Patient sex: M
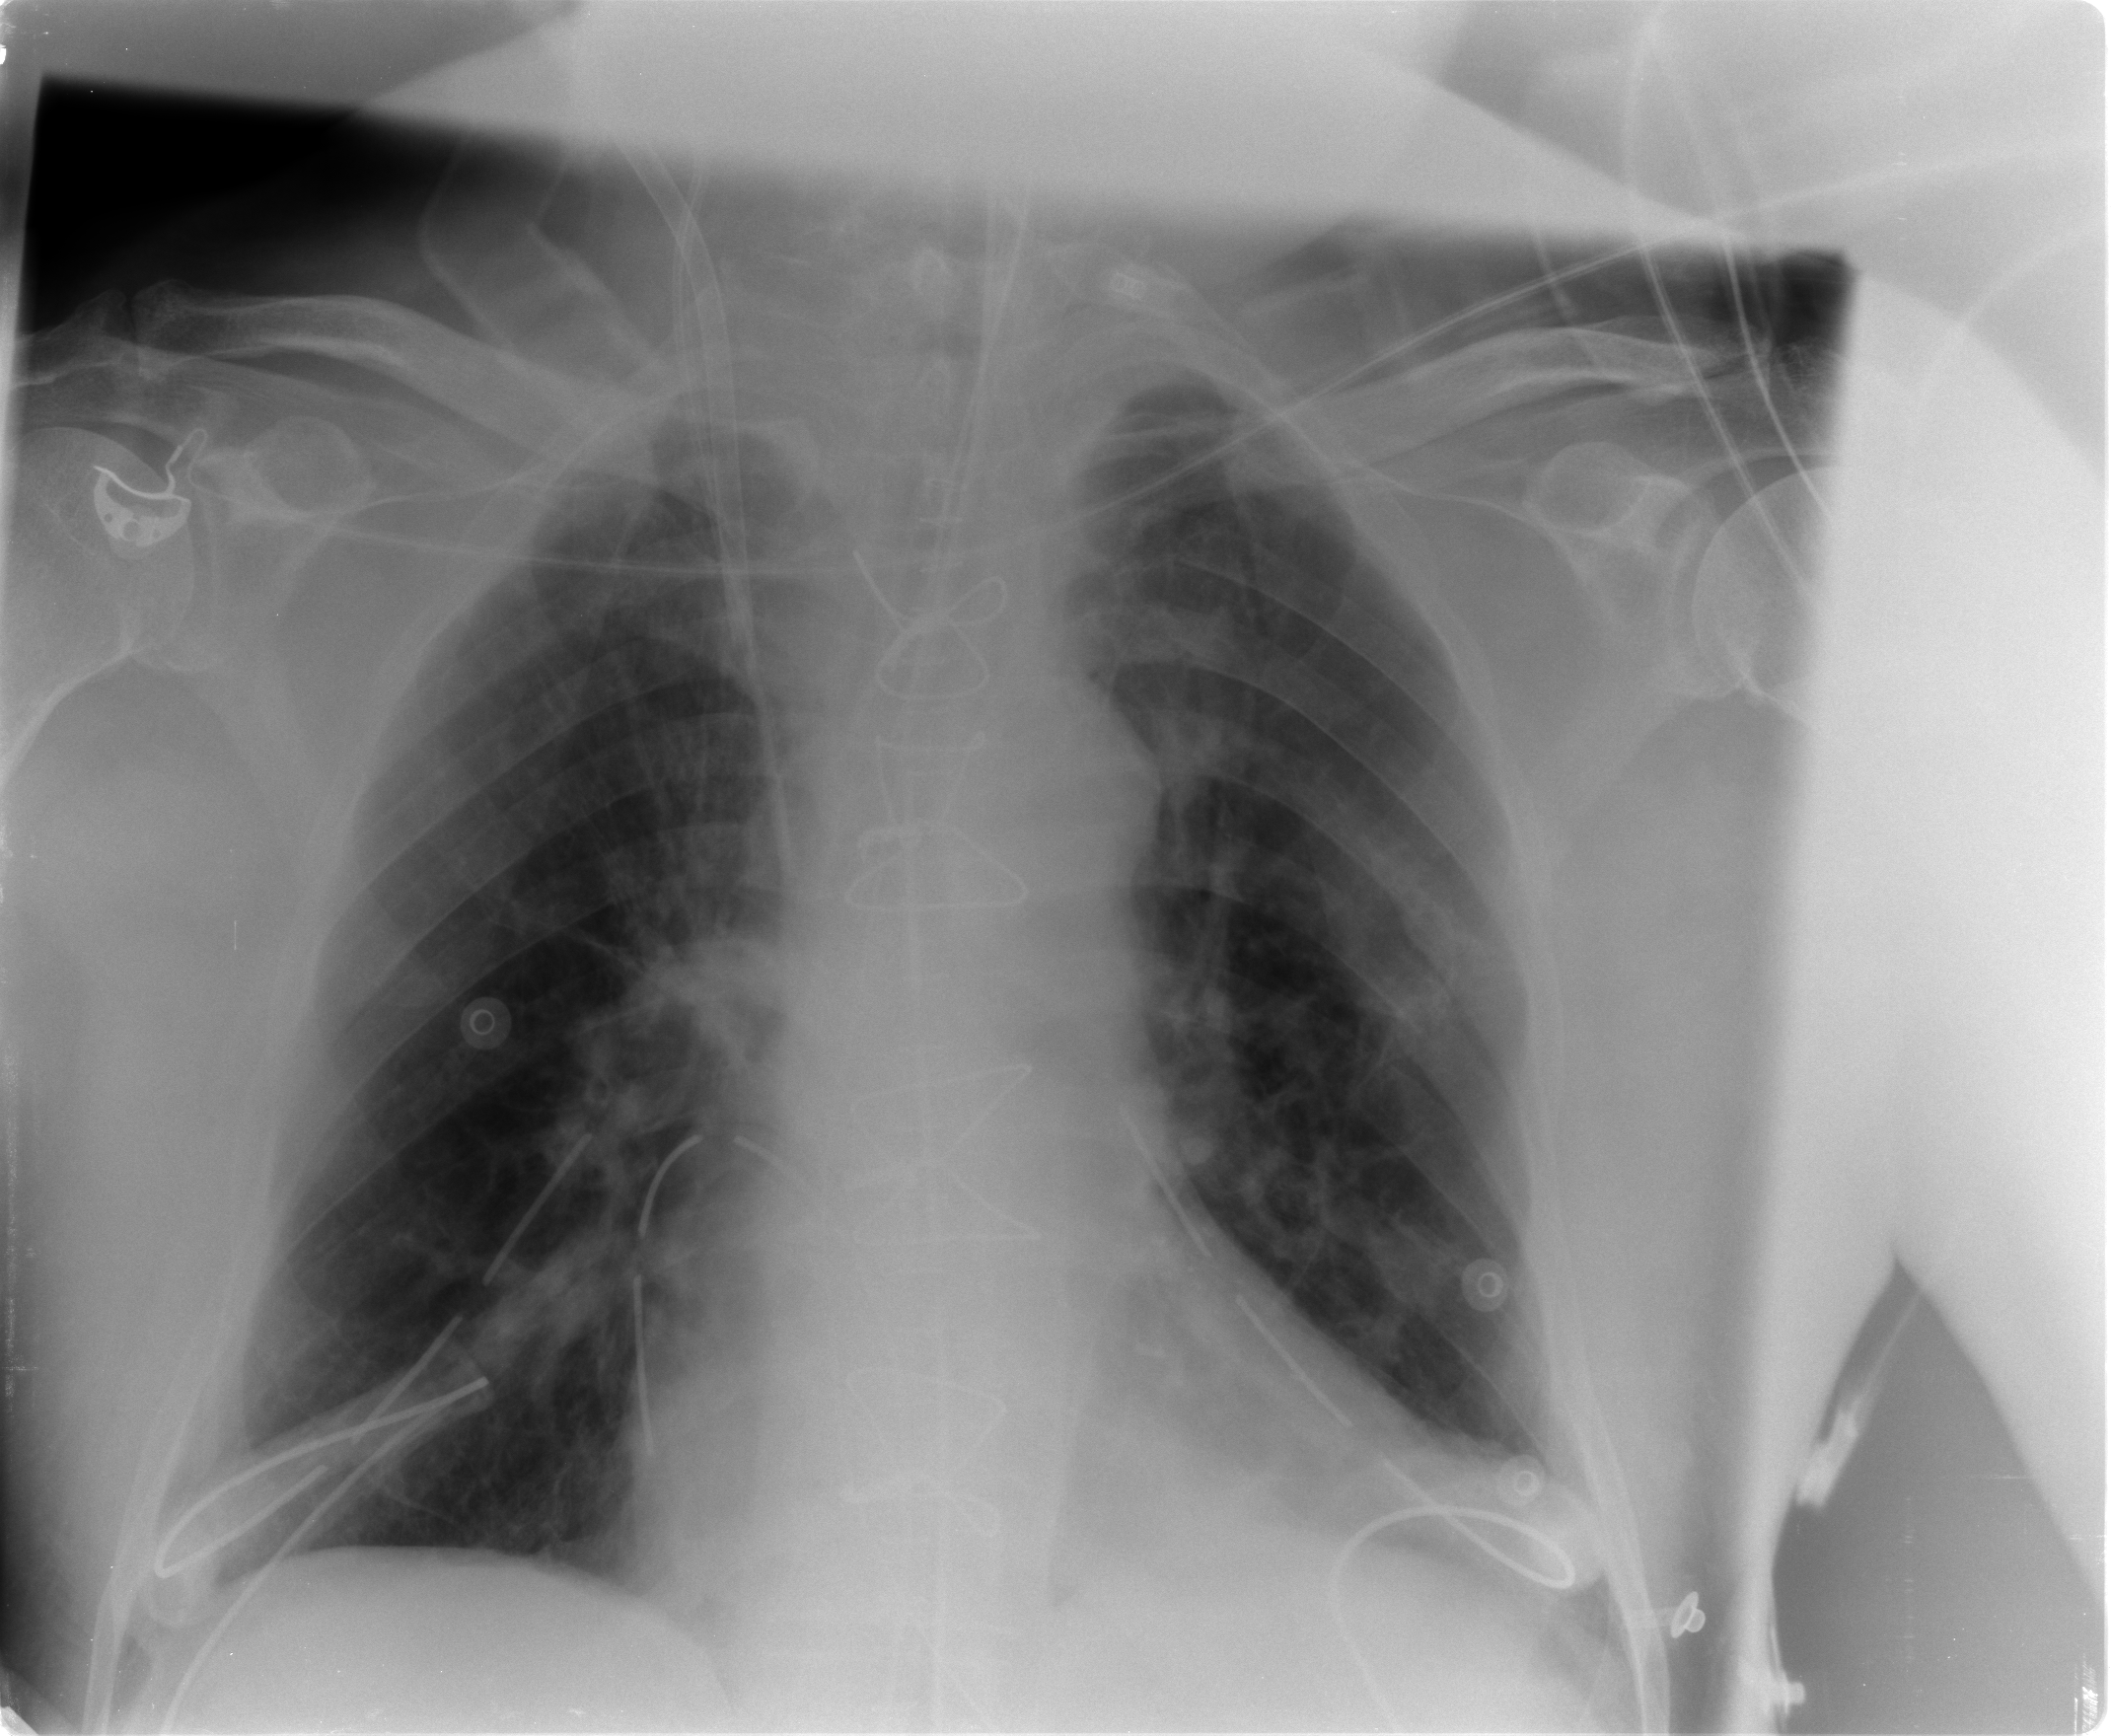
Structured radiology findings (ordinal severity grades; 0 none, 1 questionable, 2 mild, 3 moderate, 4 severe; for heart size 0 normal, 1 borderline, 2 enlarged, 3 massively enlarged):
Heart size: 2
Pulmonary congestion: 2
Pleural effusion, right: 0
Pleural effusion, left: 0
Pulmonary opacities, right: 0
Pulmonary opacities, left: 0
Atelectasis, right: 0
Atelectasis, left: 0